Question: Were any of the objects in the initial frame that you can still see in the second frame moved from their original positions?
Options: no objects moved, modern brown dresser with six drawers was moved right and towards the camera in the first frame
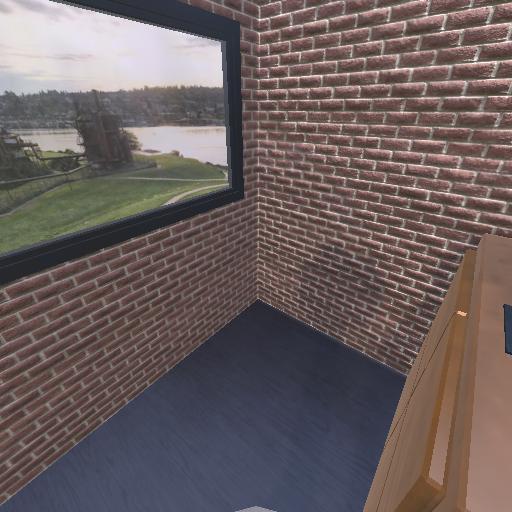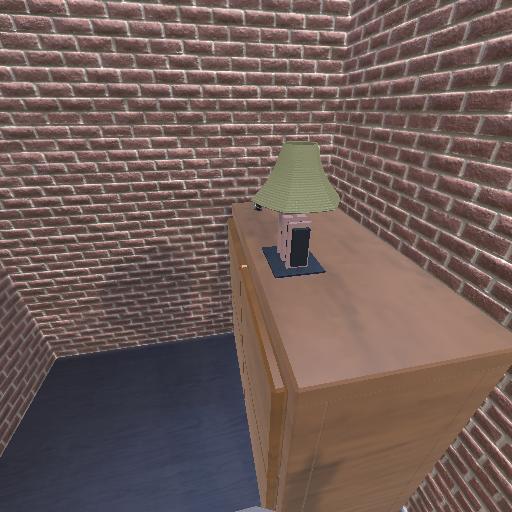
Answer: no objects moved